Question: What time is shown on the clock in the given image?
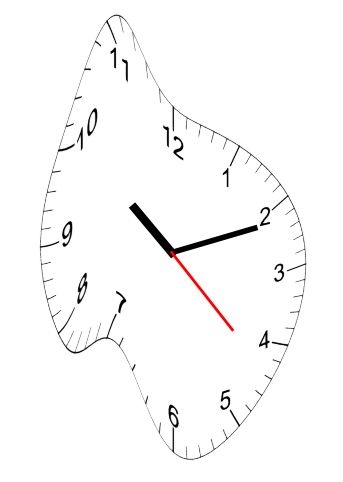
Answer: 10:11:22